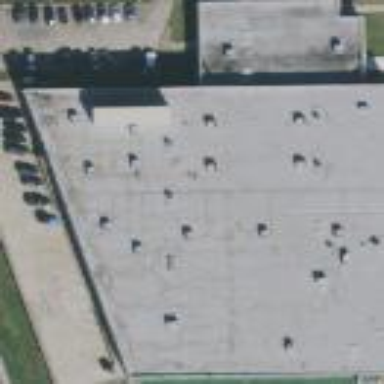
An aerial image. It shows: Warehouse.